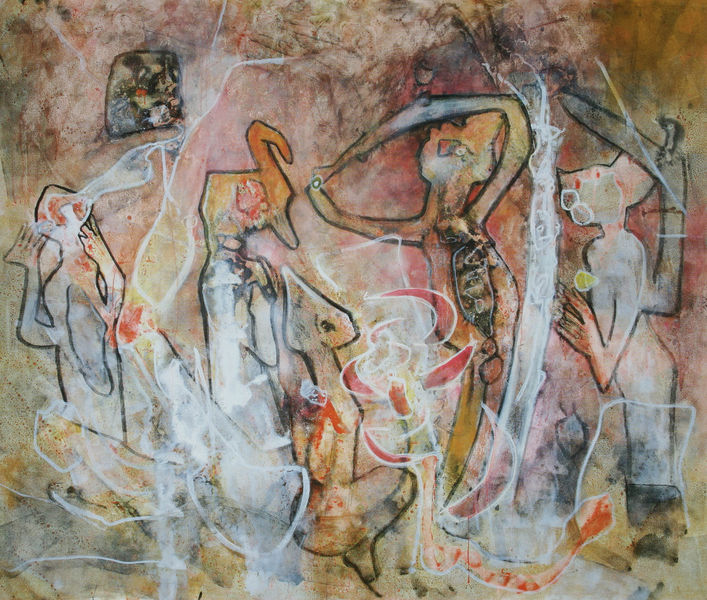
Titel: Le feu du fils, Das Feuer des Sohnes
Künstler: Roberto Matta
Standort: Paris
Institution: Privatsammlung
Schlagwörter: blau, hand, kopf, körper, mann, akte, frauen, gelb, menschen, ocker, bewegung, braun, bunt, finger, frau, grau, hell, kreide, köpfe, orange, schwarz, weiss, zeichen, rot, ball, malerei, tanz, arme, mensch, gesten, hände, rosa, schwung, umrisse, moderne, abstrakt, farbe, formen, linien, figuren, blue, hands, men, oil, people, red, white, women, black, expressionism, figures, girls, gold, modern, painting, symbolism, woman, yellow, pink, brown, bauch, umriss, spiel, organisch, flecken, sschwarz, smoke, man, drawing, animals, expressionist, sketch, kreisel, umrisslinien, movement, abstract, arms, square, geometric, circles, dynamic, lines, motion, shapes, rose, bewegungen, cave, grafitti, trier, egyptian, marred surface, serpent, snake, spirits, stocking, stokcings, veils